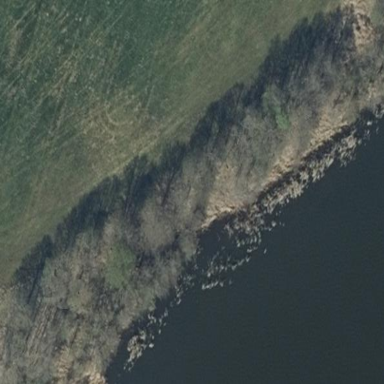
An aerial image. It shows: Reedbed in wetland area.